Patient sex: F
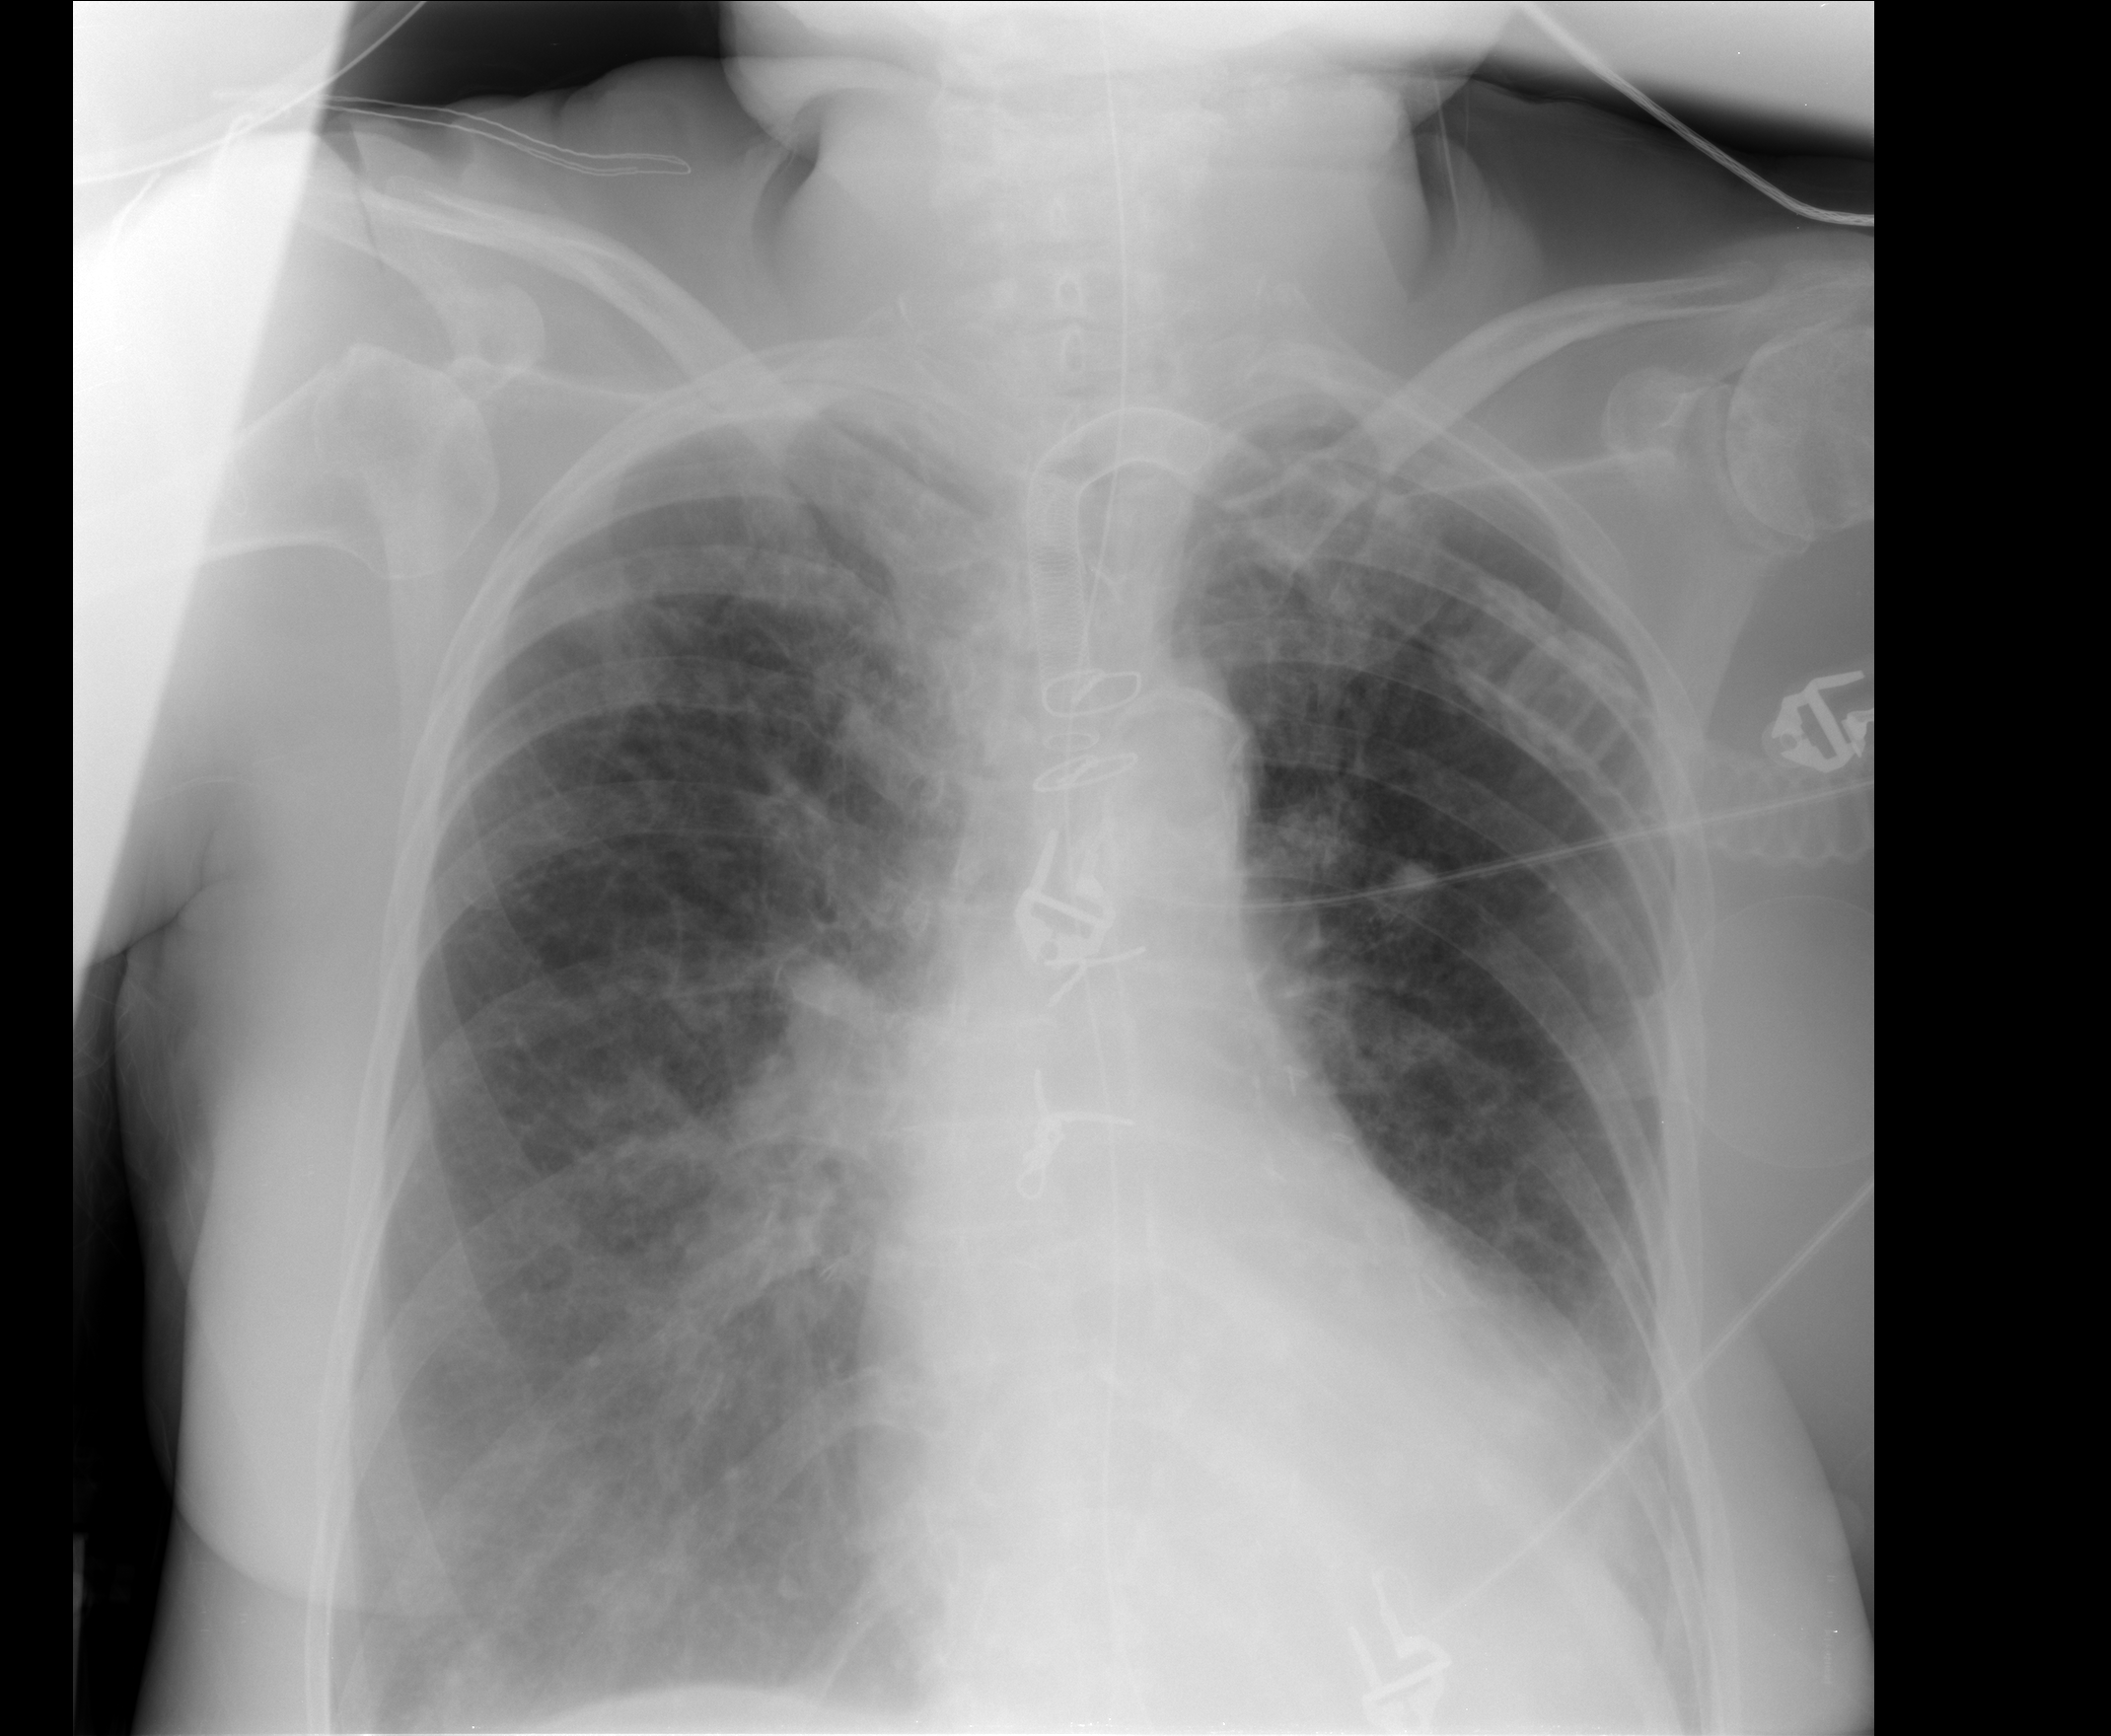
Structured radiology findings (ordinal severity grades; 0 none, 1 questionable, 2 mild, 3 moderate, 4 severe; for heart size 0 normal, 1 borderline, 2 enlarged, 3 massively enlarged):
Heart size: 2
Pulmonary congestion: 1
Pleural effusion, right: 2
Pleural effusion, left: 2
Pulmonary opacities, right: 2
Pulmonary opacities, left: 2
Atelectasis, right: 2
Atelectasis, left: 3